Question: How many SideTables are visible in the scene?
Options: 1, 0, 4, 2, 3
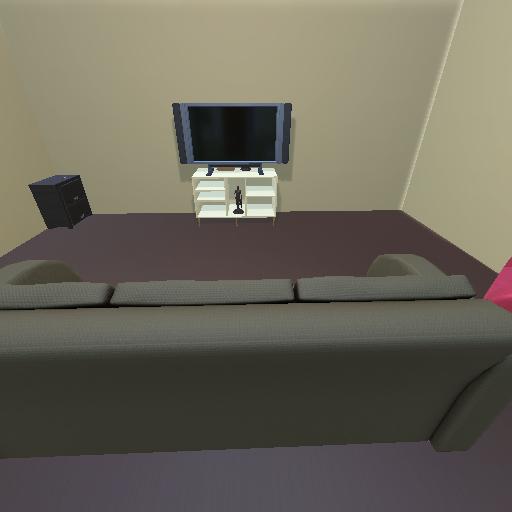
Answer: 1